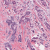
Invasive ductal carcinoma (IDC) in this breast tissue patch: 1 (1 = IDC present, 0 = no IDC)